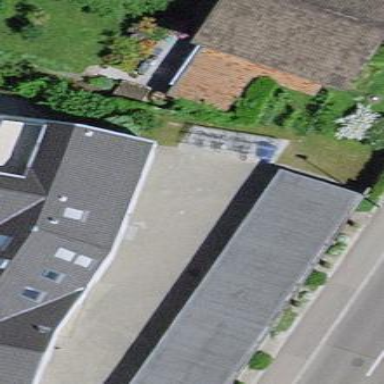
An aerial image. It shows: Carport structure.